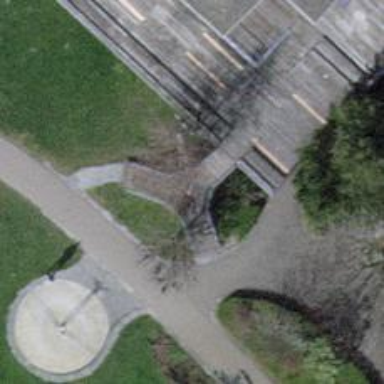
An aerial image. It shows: Road with steps.